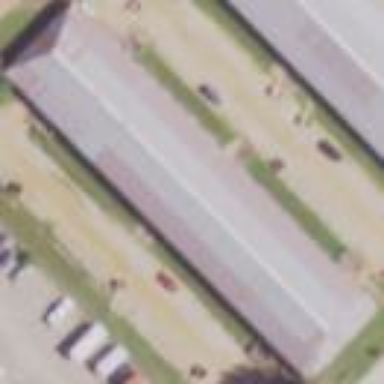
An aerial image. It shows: Stable building.